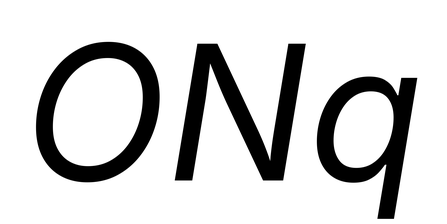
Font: Inter-Italic_Italic